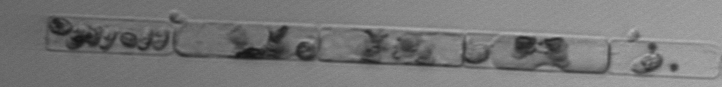
Label: Guinardia_delicatula_TAG_internal_parasite